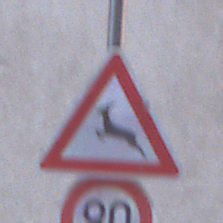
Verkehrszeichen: WildwechselRechts
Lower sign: Geschwindigkeit90
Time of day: MorningAfternoon
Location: Outdoor (Urban)
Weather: PartlyCloudy
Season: NotSpecified
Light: Natural